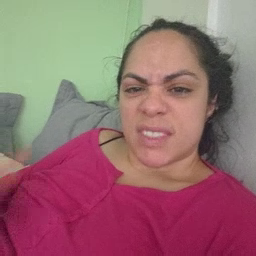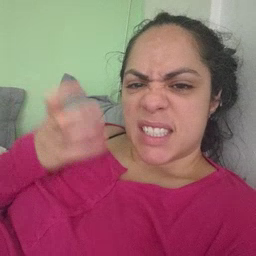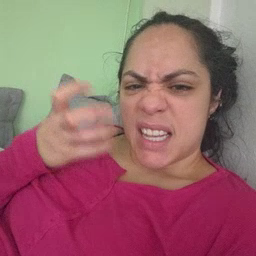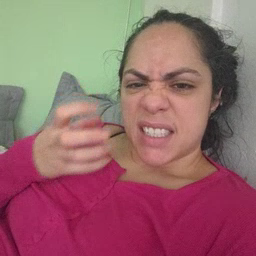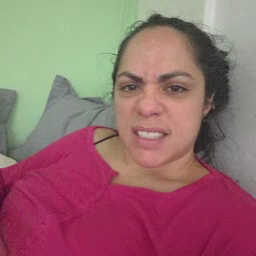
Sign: yucky